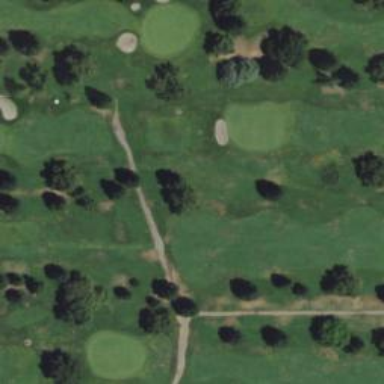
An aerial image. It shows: Golf tee.